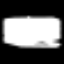
Label: fork